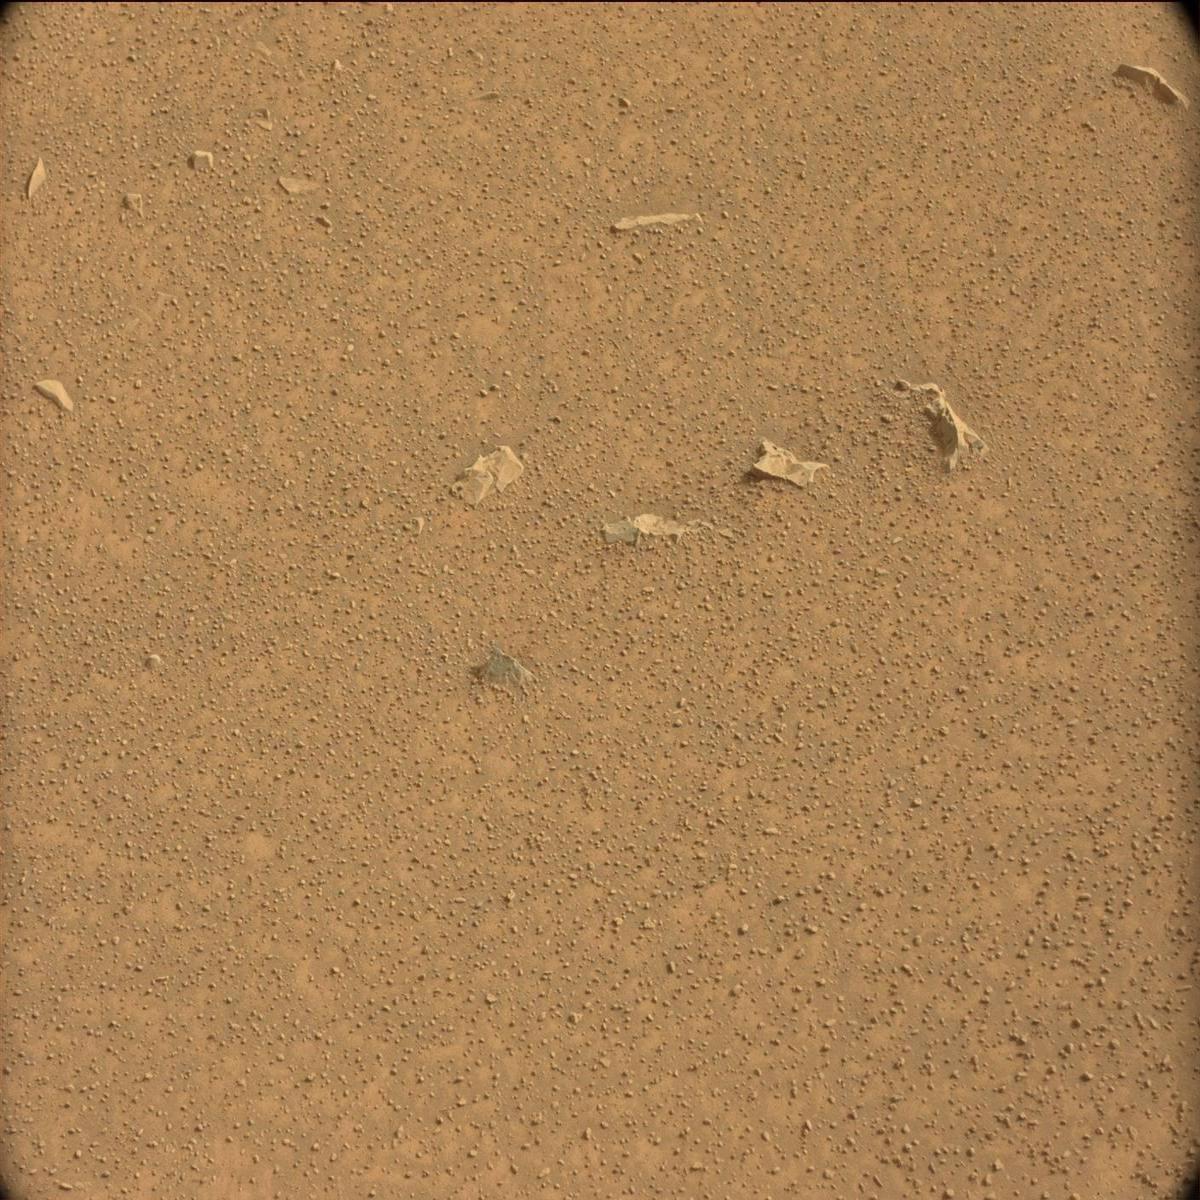
Terrain classes present: Bedrock, Sand / Soil